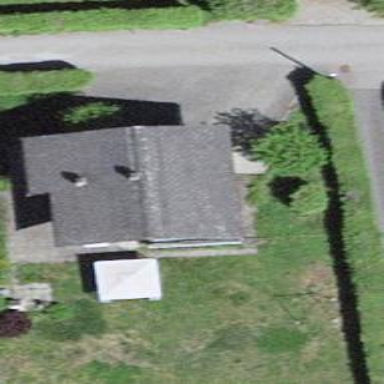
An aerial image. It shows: Simple house.